RGB frame:
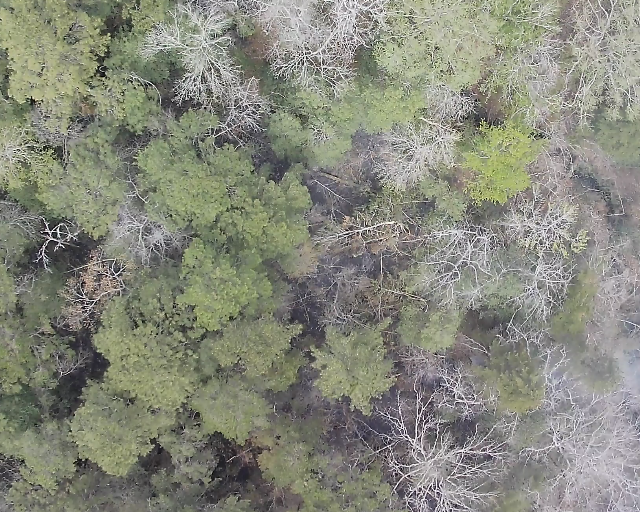
Thermal frame:
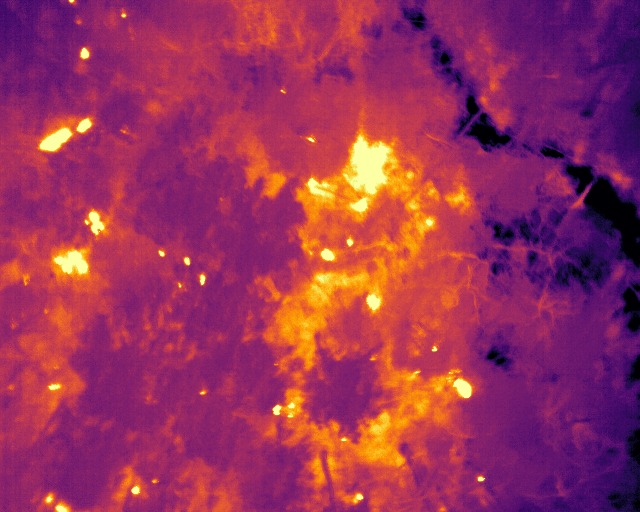
Captured: 2026-02-26 03:07:37
Pixels at or above 80 °C: 152 (fraction of frame: 0.0004639)